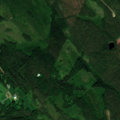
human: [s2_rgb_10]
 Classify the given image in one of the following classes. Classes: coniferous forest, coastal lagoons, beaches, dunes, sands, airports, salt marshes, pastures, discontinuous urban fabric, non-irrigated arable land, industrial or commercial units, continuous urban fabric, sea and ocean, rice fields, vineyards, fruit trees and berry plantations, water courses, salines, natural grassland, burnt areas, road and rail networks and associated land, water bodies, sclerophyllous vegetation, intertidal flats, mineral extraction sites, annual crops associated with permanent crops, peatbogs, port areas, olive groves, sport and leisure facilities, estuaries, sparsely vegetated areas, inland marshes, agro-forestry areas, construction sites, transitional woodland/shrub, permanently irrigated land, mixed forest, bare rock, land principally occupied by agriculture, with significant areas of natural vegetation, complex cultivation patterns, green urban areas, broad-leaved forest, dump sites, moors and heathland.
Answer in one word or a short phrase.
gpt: coniferous forest, mixed forest